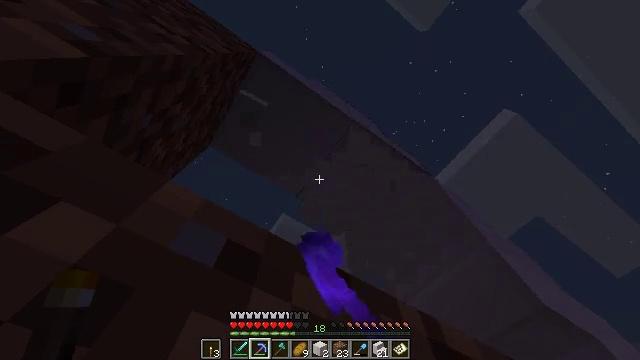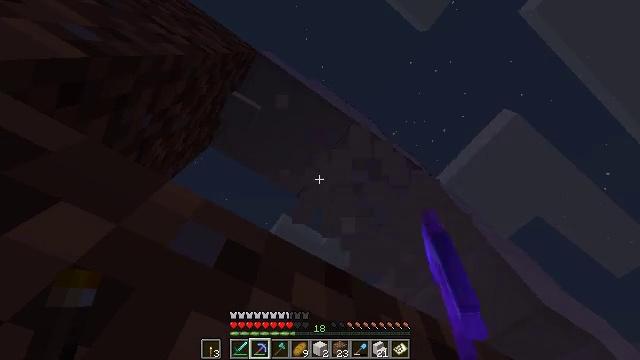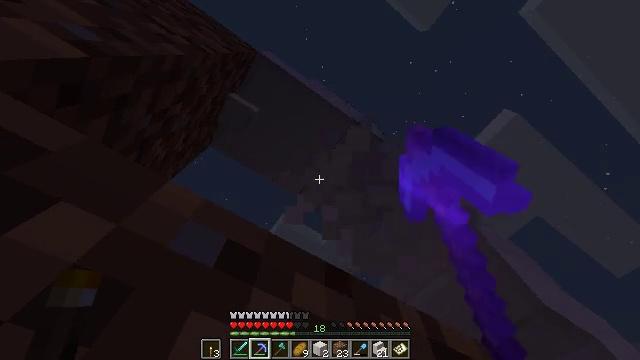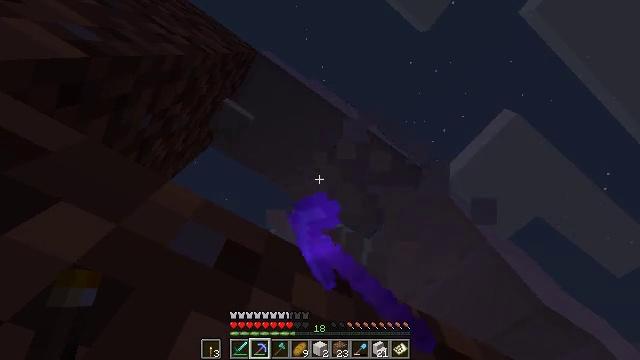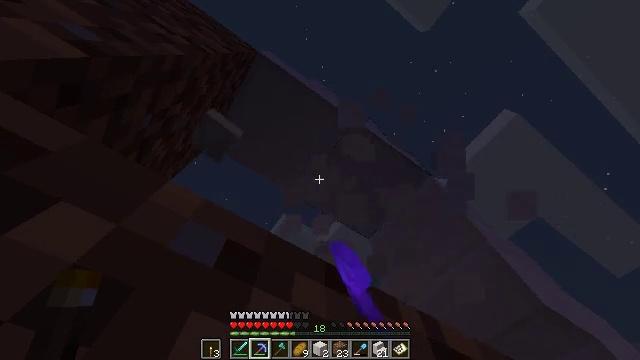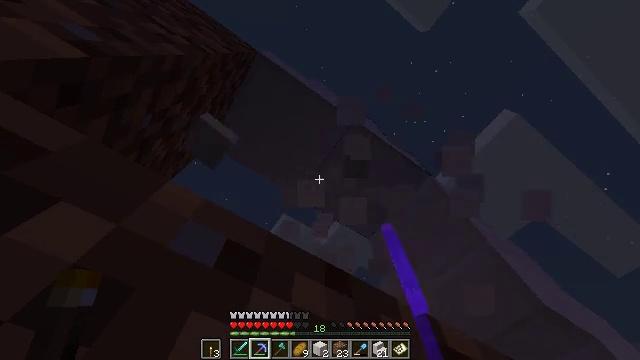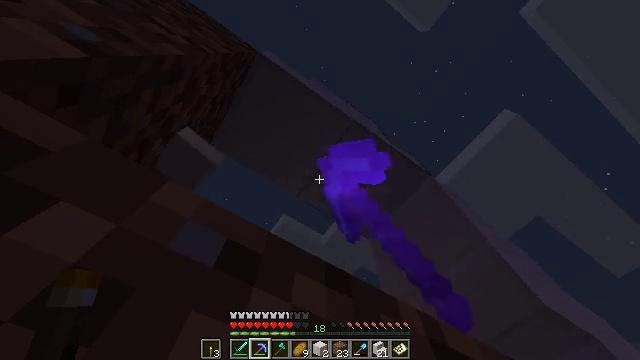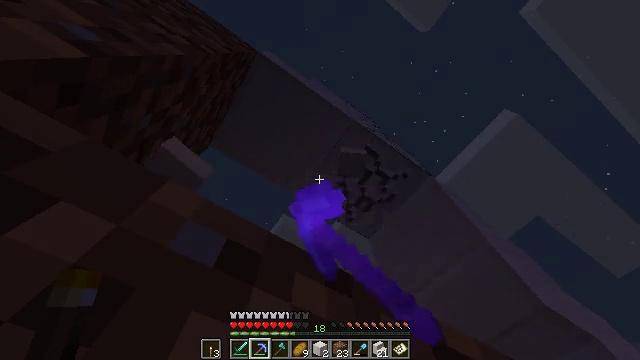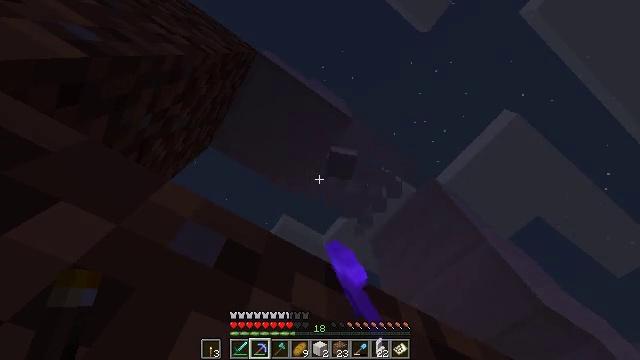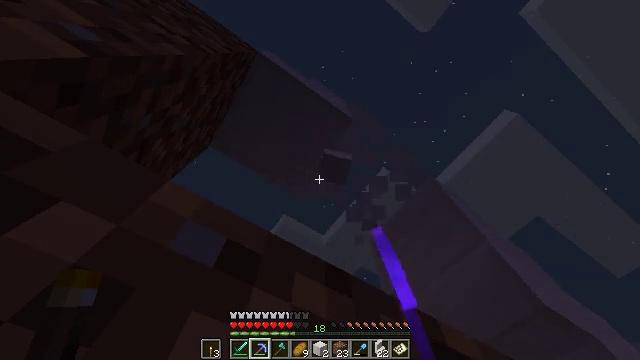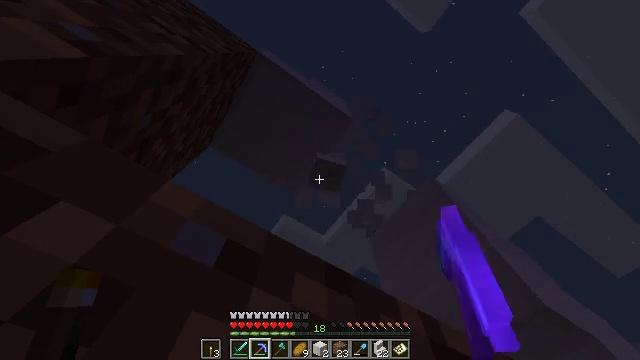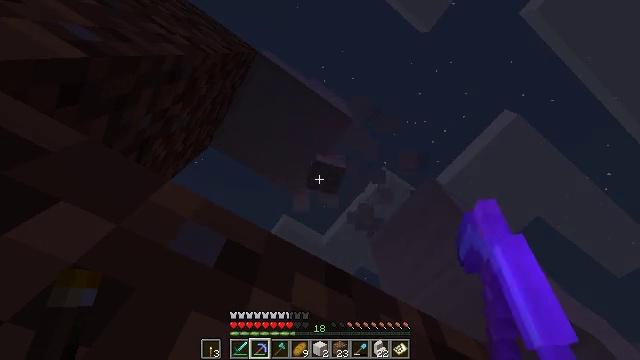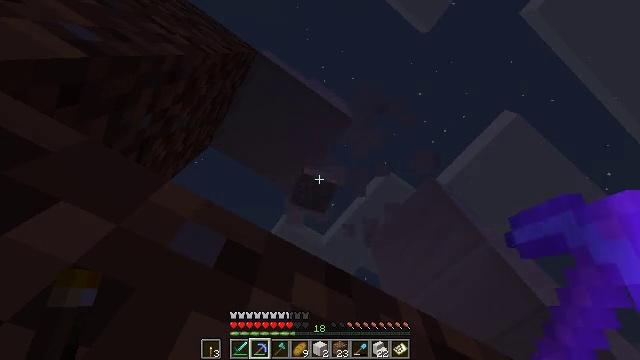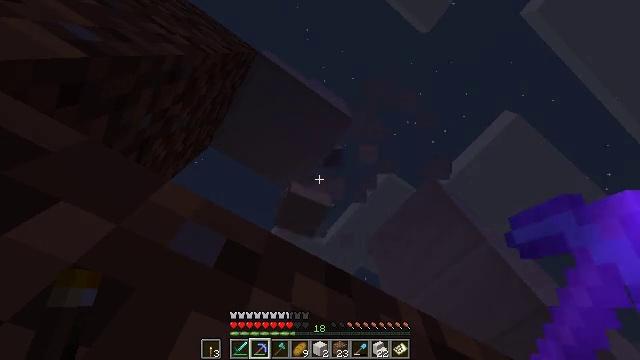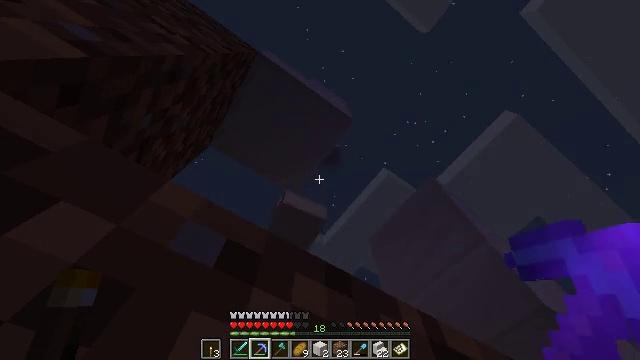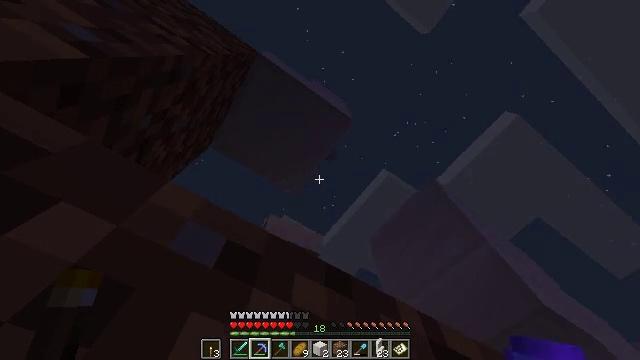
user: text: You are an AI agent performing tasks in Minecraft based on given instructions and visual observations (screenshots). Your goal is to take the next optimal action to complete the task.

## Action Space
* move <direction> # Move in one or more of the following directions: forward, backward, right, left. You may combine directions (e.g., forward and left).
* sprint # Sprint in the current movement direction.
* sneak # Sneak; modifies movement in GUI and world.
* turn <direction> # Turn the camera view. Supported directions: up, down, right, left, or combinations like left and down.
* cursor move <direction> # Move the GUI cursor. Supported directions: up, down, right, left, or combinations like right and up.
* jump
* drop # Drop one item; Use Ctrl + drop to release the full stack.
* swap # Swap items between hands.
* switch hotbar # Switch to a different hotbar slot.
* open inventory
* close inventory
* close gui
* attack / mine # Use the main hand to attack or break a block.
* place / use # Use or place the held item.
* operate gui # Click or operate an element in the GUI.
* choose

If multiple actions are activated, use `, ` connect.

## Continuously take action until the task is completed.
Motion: motion action
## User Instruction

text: Gather quartz stairs from a build.
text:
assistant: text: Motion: attack / mine
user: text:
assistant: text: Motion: attack / mine
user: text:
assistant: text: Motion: attack / mine
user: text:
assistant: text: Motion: attack / mine
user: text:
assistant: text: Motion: attack / mine
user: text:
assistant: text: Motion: attack / mine
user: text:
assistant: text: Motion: attack / mine
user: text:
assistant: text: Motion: attack / mine
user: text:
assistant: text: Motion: attack / mine
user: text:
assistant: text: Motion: attack / mine
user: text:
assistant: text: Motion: attack / mine
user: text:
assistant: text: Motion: attack / mine
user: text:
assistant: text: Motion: attack / mine
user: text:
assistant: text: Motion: attack / mine
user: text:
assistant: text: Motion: attack / mine
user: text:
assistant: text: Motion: turn left and up, attack / mine
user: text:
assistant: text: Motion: turn left and up, attack / mine
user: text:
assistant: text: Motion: turn left, attack / mine
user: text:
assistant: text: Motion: attack / mine
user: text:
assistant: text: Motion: attack / mine
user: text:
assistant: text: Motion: attack / mine
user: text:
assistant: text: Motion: attack / mine
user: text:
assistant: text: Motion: attack / mine
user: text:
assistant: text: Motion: attack / mine
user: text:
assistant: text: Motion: attack / mine
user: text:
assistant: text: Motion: attack / mine
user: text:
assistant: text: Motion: attack / mine
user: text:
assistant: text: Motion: no_op